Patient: sex M, age 38
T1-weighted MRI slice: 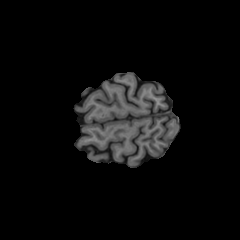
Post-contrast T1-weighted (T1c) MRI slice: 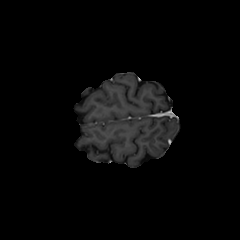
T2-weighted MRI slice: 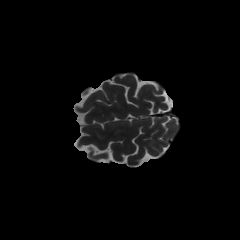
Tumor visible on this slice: no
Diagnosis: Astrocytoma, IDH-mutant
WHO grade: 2